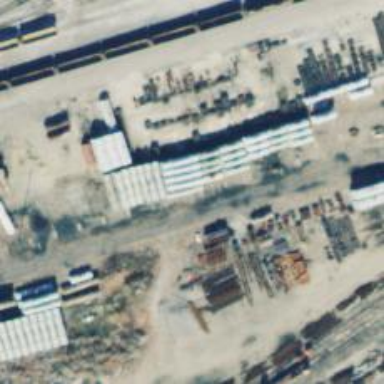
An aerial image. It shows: Manifest railway yard.